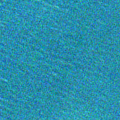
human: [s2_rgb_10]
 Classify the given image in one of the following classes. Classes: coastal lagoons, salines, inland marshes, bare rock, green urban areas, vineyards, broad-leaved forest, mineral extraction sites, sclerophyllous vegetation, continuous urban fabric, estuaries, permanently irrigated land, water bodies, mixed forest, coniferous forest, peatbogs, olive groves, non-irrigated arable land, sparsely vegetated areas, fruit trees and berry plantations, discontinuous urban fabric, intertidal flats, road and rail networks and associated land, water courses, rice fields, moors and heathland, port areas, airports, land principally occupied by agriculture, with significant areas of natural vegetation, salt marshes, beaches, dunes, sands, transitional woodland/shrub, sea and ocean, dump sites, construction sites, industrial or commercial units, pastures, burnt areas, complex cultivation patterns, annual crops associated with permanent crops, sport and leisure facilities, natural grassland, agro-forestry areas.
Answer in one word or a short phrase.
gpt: sea and ocean